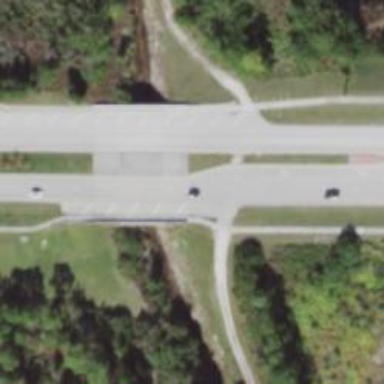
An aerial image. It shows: Tertiary road passing over bridge.